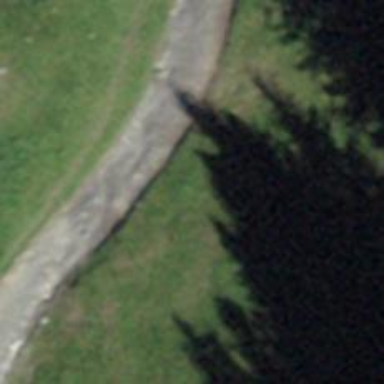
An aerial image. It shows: Track with grade1 tracktype.